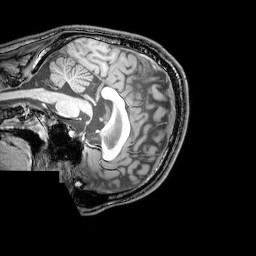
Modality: T1w
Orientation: sagittal
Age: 24
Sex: male
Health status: healthy
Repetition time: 0.081 s
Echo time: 0.037 s